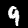
Digit: 9